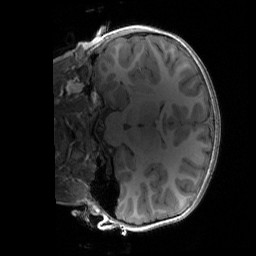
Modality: T1w
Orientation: coronal
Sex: male
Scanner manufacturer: siemens
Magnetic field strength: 3 T
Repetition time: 1.9 s
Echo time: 0.00243 s